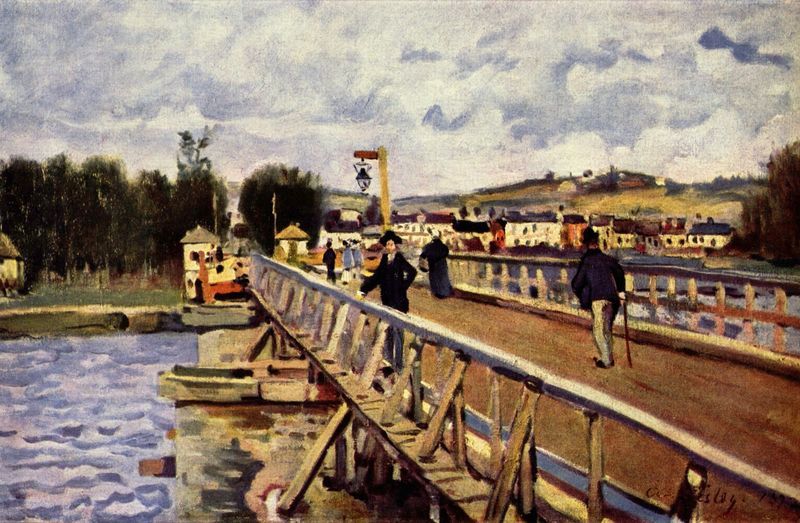
Titel: Steg in Argenteuil
Künstler: Alfred Sisley
Standort: Paris
Institution: Musée d'Orsay
Schlagwörter: baum, berg, blau, dunkel, gemälde, himmel, laub, mann, meer, schatten, wasser, weiß, wolken, bäume, dreieck, fluss, frauen, gelb, grün, impressionismus, landschaft, menschen, ocker, see, stadt, ufer, bewegung, braun, bunt, degas, fenster, frankreich, frau, fussgänger, grau, hell, hintergrund, holz, hut, hüte, kleid, lampe, laterne, licht, männer, orange, pfeiler, renoir, schwarz, strasse, stützen, vordergrund, dame, gebäude, gras, haus, regenschirm, rot, weg, wiese, wolke, beige, expressionismus, herren, leute, zylinder, anzug, anzüge, hemd, hose, jacke, architektur, arm, mensch, stehen, stein, holland, schauen, signatur, öl, ast, bach, feld, felder, horizont, häuser, hügel, nass, spiegelung, brücke, brüstung, busch, gehen, gewässer, sonne, land, mantel, pose, stehend, kind, personen, blatt, person, wald, boot, genre, kinder, stock, turm, bewölkt, deutschland, aussicht, sommer, wellen, fassaden, ort, passanten, alter mann, gehstock, stab, berge, farben, hellbraun, dorf, dächer, mauer, allee, dunst, farbe, nebel, tag, linien, hafen, promenade, quai, häuschen, reling, steg, wogen, architecture, blue, hat, lamp, men, oil, people, red, white, women, black, france, green, manet, old, painting, windows, woman, yellow, monet, korb, picture, reflection, brown, geländer, railing, stimmung, wooden, gestell, jackett, gauguin, ortschaft, melone, steinbrücke, übergang, spaziergang, fischerboot, kran, bewölkung, urlaub, wolkig, spazierstock, sonntag, wood, quader, dunkels, mensche, lanschaft, cloud, clouds, man, sky, tree, konstruktion, boat, hill, hills, house, lake, landscape, mountain, nature, ocean, sea, ship, water, waves, houses, lane, reflexion, roof, street, trees, village, sisley, stand, suit, atmosphäre, aufgehängt, spaziergänger, forest, grass, light, river, exterior, path, road, schlendern, castle, color, impressionism, expressionist, hats, walking, french, romantic, streben, schwar, cross, jacket, boats, wave, wind, hau, holzbalken, flag, suits, woemn, bridge, town, holzgeländer, stroll, bauwerk, city, lantern, spring, guppe, seine, fußweg, hafenstadt, brückenpfeiler, mee, bridges, buildings, ceiling, touristen, diagonal, walk, holzbrücke, nineteenth century, signature, watching, weather, harbor, gelánder, crossing, pond, wasserfläche, impressionist, cane, walking stick, forrest, canvas, paint, dutch, anz, pillar, bank, fashion, holzkonstruktion, stick, spaziergängerin, market, standing, angle, impression, mane, can, woods, sign, countryside, dandy, dock, landing, morning, hoe, holzbrüstung, landscahft, laubwals, transfer, wolkene, post, pedestrians, h#user, homes, walking figures, passage, woeman, walkinf, an, houes, hübel, street lamp, support, painterly, footbridge, beardsley, lightpost, rule of thirds, jackets, en plein air, late 19th century, serraut, mn, holand, railings, bridge river viewer, brighton, markey